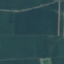
Land use / land cover class: AnnualCrop